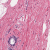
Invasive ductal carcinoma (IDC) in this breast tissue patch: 0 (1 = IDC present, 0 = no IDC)